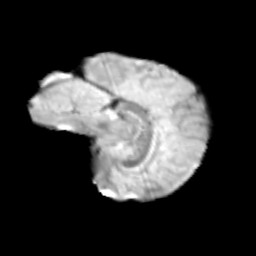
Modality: T2w
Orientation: sagittal
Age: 13
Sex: female
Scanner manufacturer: siemens
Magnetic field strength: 3 T
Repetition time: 3.8 s
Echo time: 0.07 s